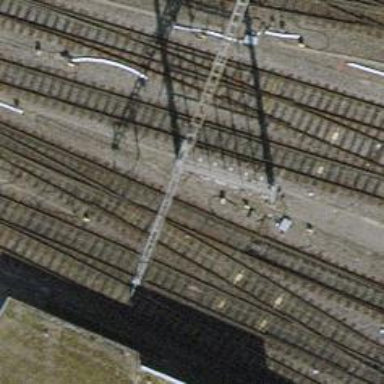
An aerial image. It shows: Single railway track with electrification through contact line.